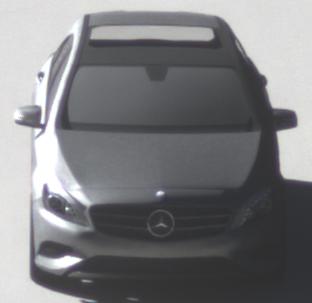
Make: Mercedes-Benz
Model: A 180
Detailed model: A-Class (176)
Model produced from: 2012/09
Model produced until: 2015/07
Doors: 5
Color: gray
Road condition: dry road
Daytime: morning or afternoon
Contrast: high contrast